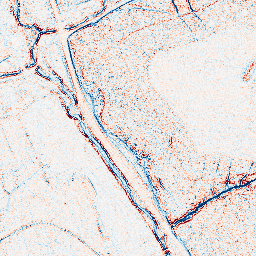
Category: edge_preserving
Decomposition family: anisotropic_diffusion
Decomposition parameters: iterations: 5
kappa: 100
gamma: 0.05
Upsampling method: lanczos
Upsampling parameters: scale: 8
Upsampling scale: 8